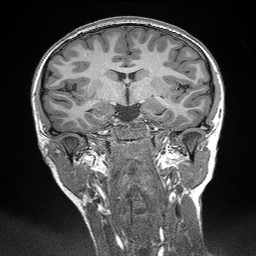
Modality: T1w
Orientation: sagittal
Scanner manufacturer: siemens
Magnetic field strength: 3 T
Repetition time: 2.3 s
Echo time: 0.00298 s